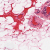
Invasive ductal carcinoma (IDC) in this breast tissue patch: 0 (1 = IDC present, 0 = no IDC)